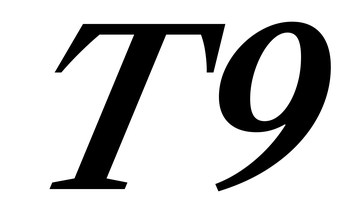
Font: LibreCaslonText-Italic_SemiBold_Italic